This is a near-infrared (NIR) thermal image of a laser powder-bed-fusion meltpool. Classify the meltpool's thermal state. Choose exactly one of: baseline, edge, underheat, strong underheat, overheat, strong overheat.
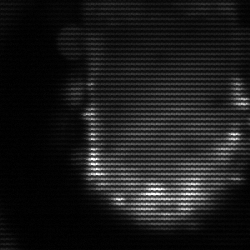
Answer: baseline